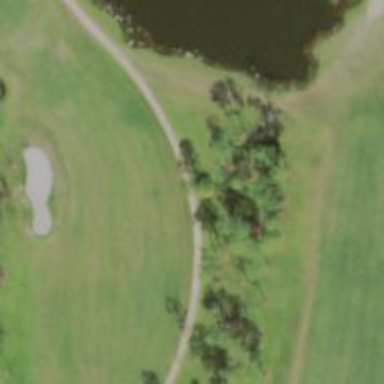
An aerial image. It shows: Footway that resembles golf path.